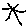
Label: star